Field crop: maize
Growth stage: 2
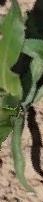
Species: maize